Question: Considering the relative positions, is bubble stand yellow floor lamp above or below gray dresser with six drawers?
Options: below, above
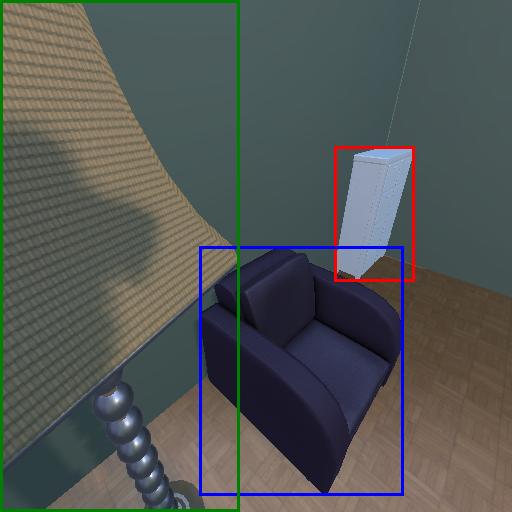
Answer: below